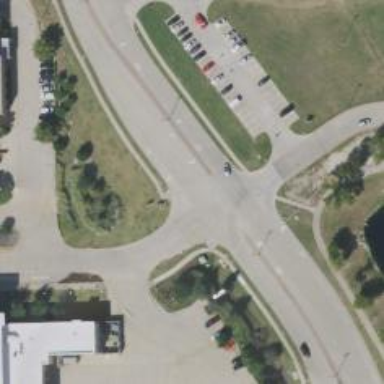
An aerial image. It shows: Tertiary road with separate sidewalks.